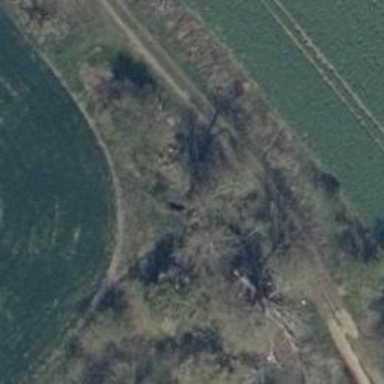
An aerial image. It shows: Single tag "natural: tree."